Question: Model field links as 'foreign_key' to another model which has big amount of entries.
I decided to replace default select for 'foreign_keys' with simple link.
And it works grate besides the fact that field becomes hidden!

What should I do to avoid that?
admin.py
'''
class SeriesAdmin(ModelLinkAdminFields, admin.ModelAdmin):
modellink = ['video',]
'''
wdiget_file.py
'''
class ModelLinkWidget(forms.HiddenInput):
def __init__(self, admin_site, original_object):
self.admin_site = admin_site
self.original_object = original_object
super(ModelLinkWidget,self).__init__()
def render(self, name, value, attrs=None):
if self.original_object is not None:
change_url = urlresolvers.reverse('admin:%s_%s_change' %
(type(self.original_object)._meta.app_label,
type(self.original_object)._meta.object_name.lower()),
args=(self.original_object.id,))
return mark_safe('<a id="%s" name="{name}" href="%s">%s</a>' %
(attrs['id'], change_url , escape(self.original_object)))
else:
return None
class ModelLinkAdminFields(object):
def get_form(self, request, obj=None, **kwargs):
form = super(ModelLinkAdminFields, self).get_form(request, obj, **kwargs)
if hasattr(self, 'modellink'):
for field_name in self.modellink:
if field_name in form.base_fields:
form.base_fields[field_name].widget = ModelLinkWidget(self.admin_site, getattr(obj, field_name, ''))
return form
'''
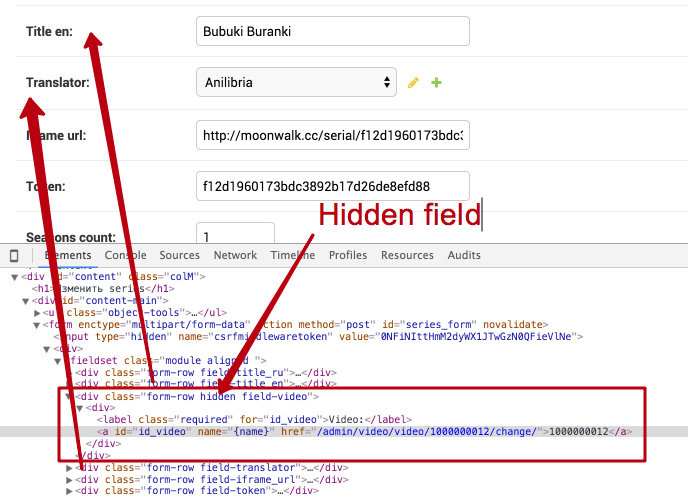
Answer: Your widget overrides 'forms.HiddenInput'
You should use the correct widget, I presume this should be <URL>